Interaction volume radius: 5 \u00c5
Interaction volume height: 25 \u00c5
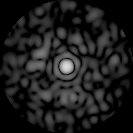
Disorder parameter: 0.8456